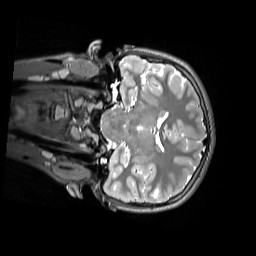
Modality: T2w
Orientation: coronal
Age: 11
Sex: female
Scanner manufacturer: siemens
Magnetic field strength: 3 T
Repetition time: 3.2 s
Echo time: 0.408 s